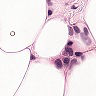
Metastatic tissue present: yes